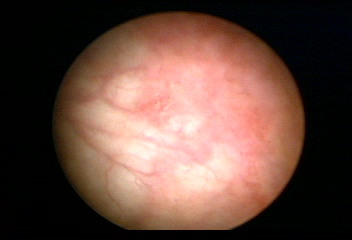
Modality: WLC
Class: Normal mucosa
Bladder cancer association: No